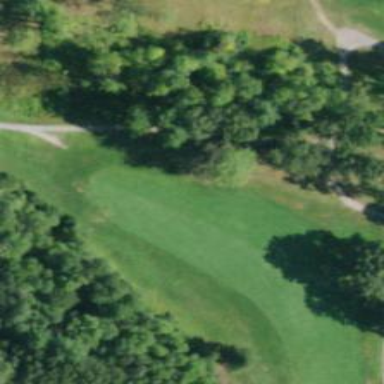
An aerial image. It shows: Service road designated as golf cart path.